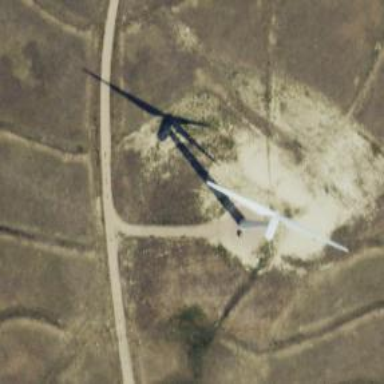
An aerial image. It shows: Wind generator powered by wind turbine.